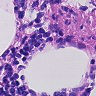
Metastatic tissue present: no